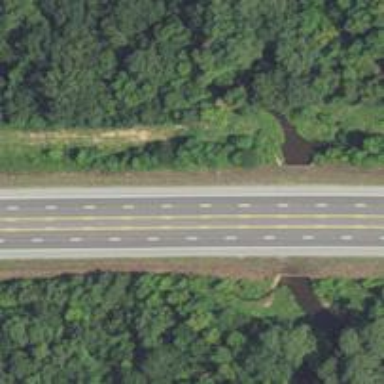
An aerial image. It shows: Primary highway.